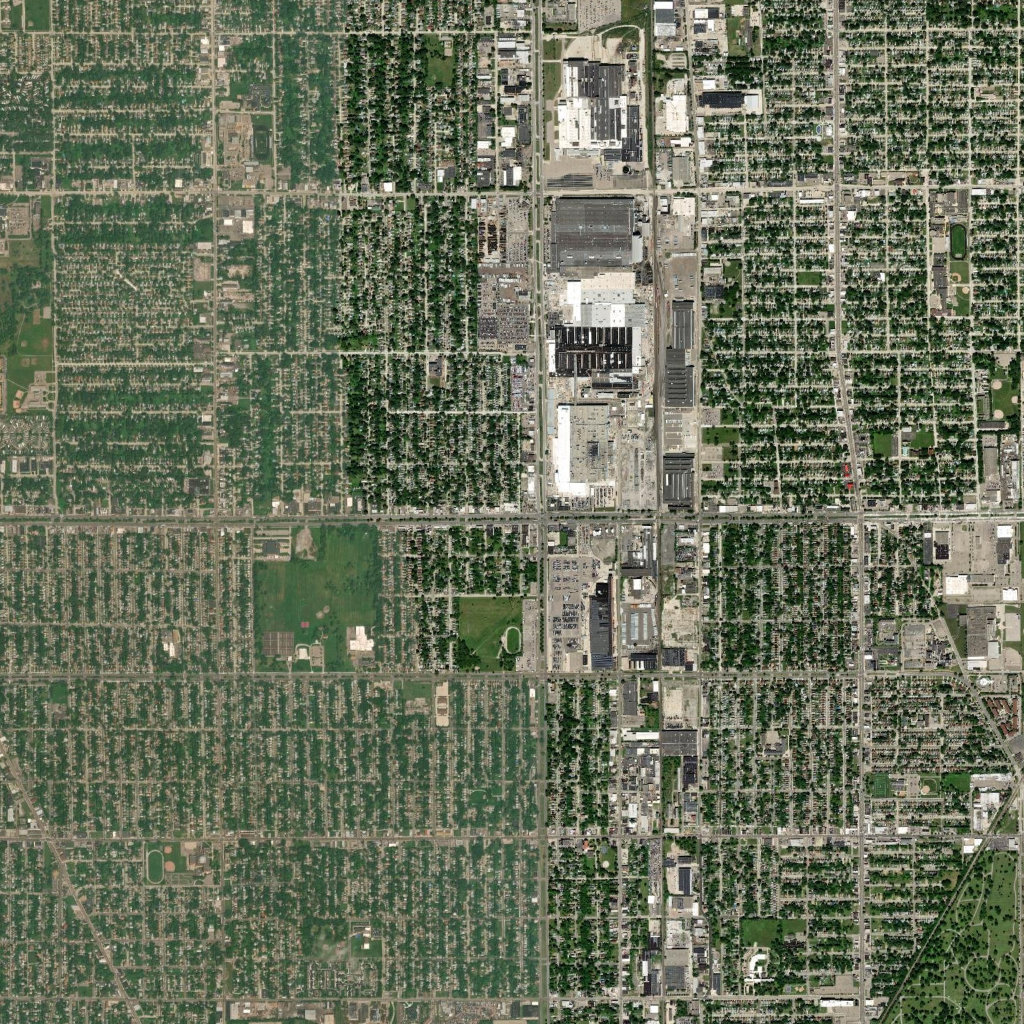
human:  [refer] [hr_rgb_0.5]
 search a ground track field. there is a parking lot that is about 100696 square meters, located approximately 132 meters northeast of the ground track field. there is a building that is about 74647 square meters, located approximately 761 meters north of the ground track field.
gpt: <box>[[49, 61, 50, 63, 0]]</box>

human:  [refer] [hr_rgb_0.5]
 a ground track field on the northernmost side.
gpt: <box>[[24, 12, 26, 15, 0]]</box>

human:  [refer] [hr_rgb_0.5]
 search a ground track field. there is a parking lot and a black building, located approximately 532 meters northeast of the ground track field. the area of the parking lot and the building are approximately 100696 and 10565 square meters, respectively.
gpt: <box>[[49, 61, 50, 63, 0]]</box>